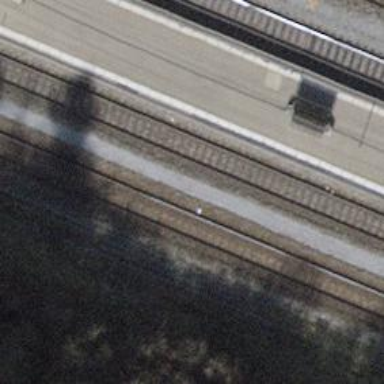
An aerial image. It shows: Stop position for public transport at railway stop.